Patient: sex F, age 47
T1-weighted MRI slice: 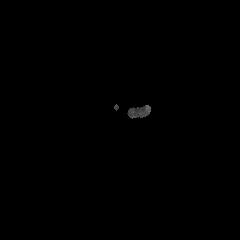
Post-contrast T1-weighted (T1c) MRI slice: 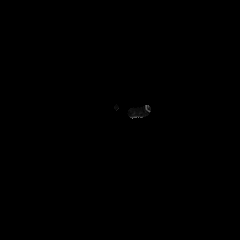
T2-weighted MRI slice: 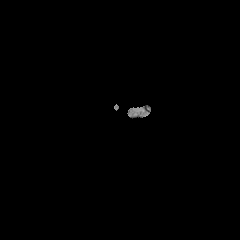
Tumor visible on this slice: no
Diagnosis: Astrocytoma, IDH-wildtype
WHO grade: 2